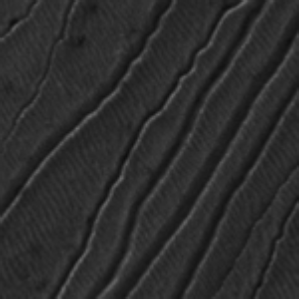
Label: frost